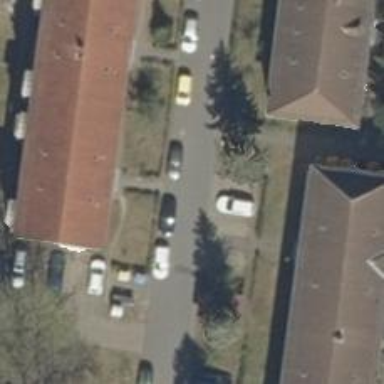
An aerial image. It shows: Residential road with asphalt surface.